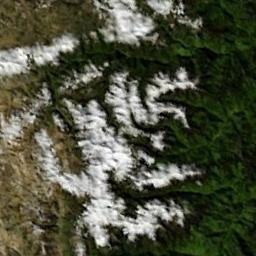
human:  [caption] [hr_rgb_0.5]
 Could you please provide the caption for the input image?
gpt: There is snow on the part of the snowberg .

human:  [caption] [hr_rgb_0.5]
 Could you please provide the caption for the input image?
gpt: The snowberg is covered with glaciers and vegetation and the snowberg also is partly exposed .

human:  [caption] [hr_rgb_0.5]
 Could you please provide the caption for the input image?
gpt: The snow berg is consist of green plants,Bare land and white snow .

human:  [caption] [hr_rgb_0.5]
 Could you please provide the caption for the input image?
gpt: The snow on the snowy mountains is distributed at the junction of brown and green mountains .

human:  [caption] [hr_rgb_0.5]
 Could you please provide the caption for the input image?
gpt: There are some snow on the snowberg .